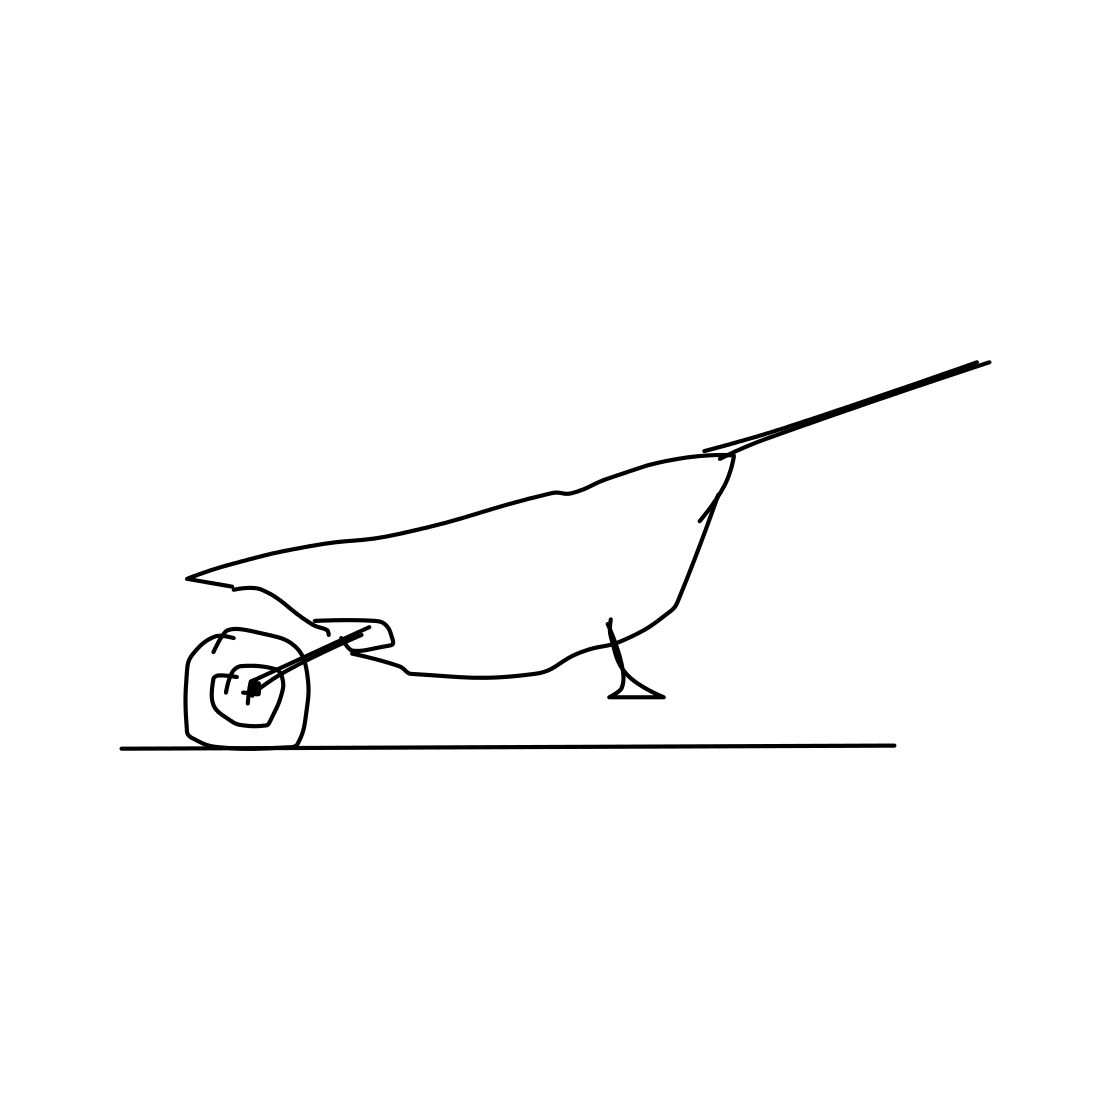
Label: wheelbarrow